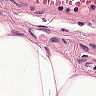
Metastatic tissue present: no